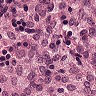
Metastatic tissue present: no